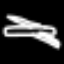
Label: airplane